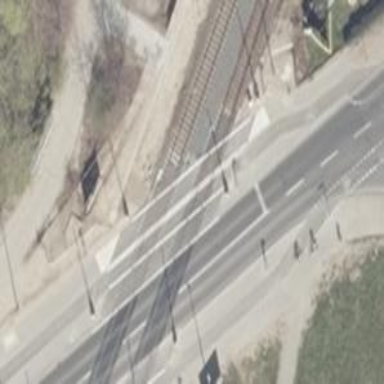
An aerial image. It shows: Railway crossing with full barriers.